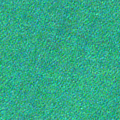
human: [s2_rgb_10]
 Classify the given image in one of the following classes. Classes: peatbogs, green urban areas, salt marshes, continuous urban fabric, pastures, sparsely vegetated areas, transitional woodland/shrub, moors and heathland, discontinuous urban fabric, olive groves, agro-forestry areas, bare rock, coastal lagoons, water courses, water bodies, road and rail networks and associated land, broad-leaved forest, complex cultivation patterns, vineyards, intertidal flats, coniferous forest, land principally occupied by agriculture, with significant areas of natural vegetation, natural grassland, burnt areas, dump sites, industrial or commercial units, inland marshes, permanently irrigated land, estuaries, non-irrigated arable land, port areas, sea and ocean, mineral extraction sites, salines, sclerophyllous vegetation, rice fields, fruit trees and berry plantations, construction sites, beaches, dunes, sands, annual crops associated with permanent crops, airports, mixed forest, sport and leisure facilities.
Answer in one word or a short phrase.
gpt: sea and ocean